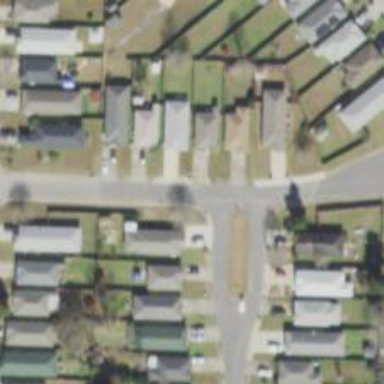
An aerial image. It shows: Residential road.